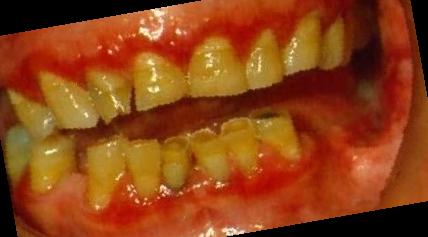
Condition: Gingivitis